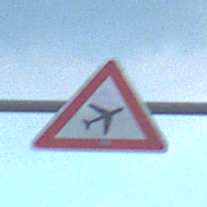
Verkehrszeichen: FlugbetriebLinks
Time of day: SunriseSunset
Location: Outdoor (Beach)
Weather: PartlyCloudy
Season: NotSpecified
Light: Natural